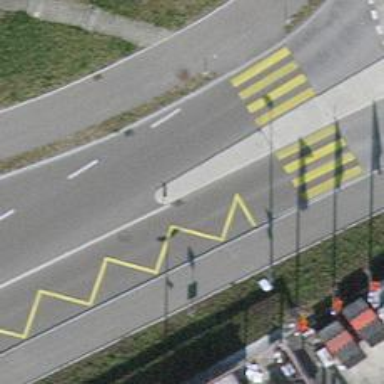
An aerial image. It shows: Bus stop with designated public transport stop position.